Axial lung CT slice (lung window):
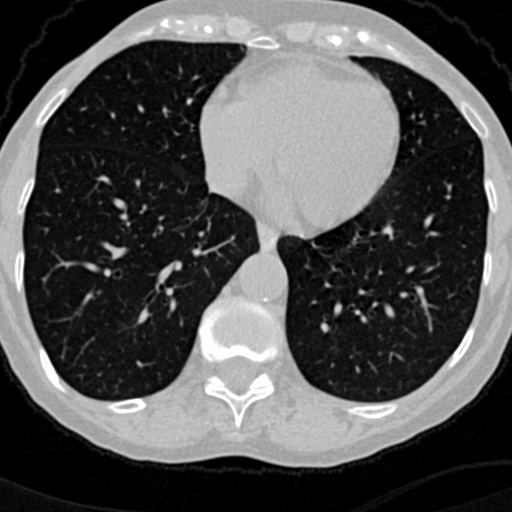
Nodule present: no